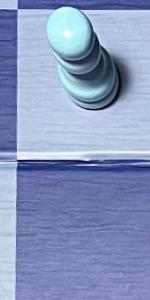
Label: Empty